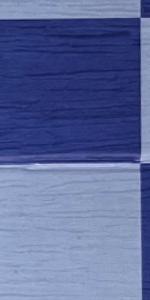
Label: Empty